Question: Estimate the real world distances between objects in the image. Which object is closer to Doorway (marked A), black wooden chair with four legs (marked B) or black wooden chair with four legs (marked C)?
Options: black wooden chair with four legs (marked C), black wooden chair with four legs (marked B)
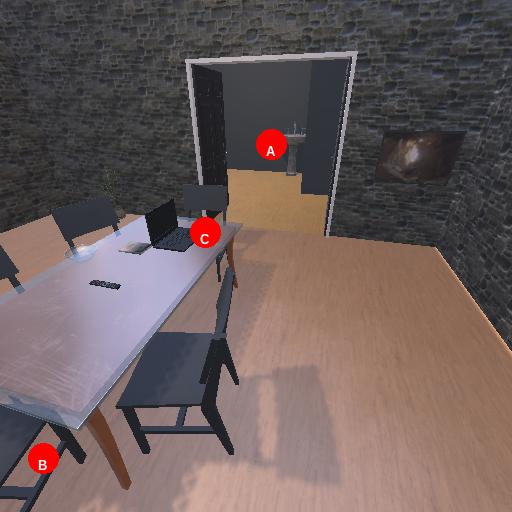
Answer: black wooden chair with four legs (marked C)